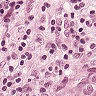
Metastatic tissue present: yes